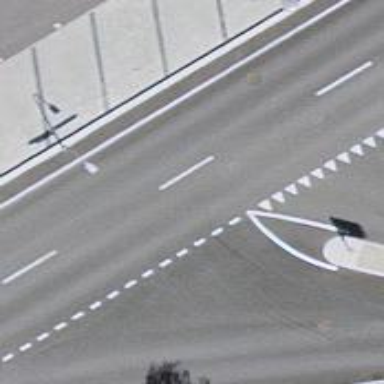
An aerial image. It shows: Secondary road with asphalt surface and sidewalks on both sides.